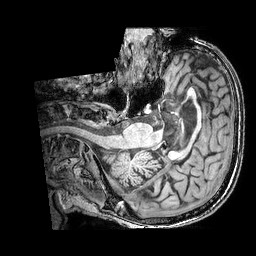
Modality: T1w
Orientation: axial
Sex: male
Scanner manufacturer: philips
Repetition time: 0.008263 s
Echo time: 0.00384 s